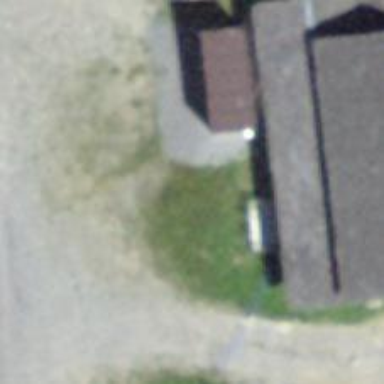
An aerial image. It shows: Toilets are available here.